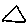
Label: triangle